Aerial crown-view tile of a tropical tree (Barro Colorado Island, Panama), acquired 20240918:
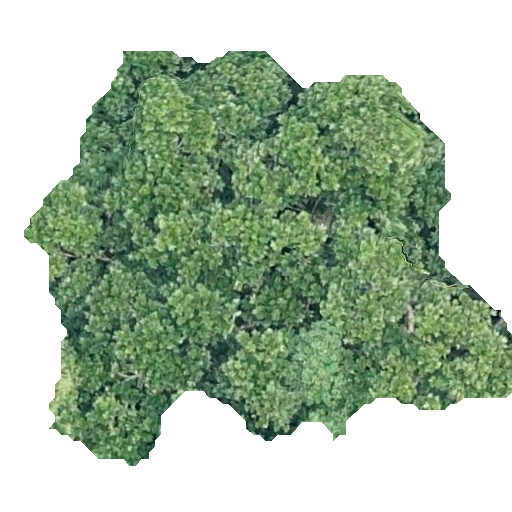
Species: Anacardium excelsum
GBIF accepted scientific name: Anacardium excelsum
Crown area: 217.534 m²